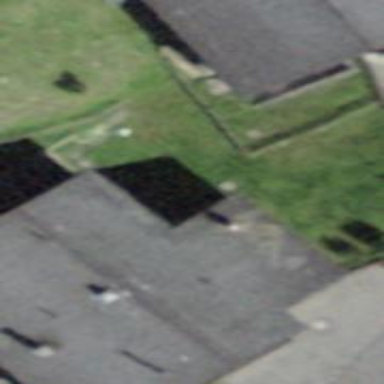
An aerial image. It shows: Building with tiled roof.